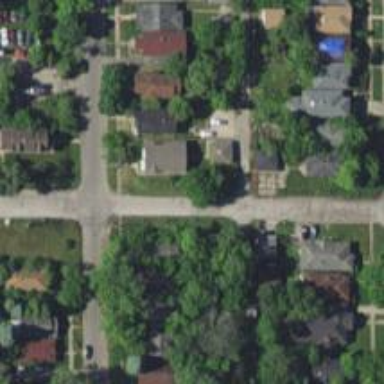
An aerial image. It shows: Alley classified as service road.